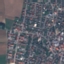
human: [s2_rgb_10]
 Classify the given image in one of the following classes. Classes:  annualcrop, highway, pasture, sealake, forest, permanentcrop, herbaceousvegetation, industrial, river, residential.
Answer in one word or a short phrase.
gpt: Residential